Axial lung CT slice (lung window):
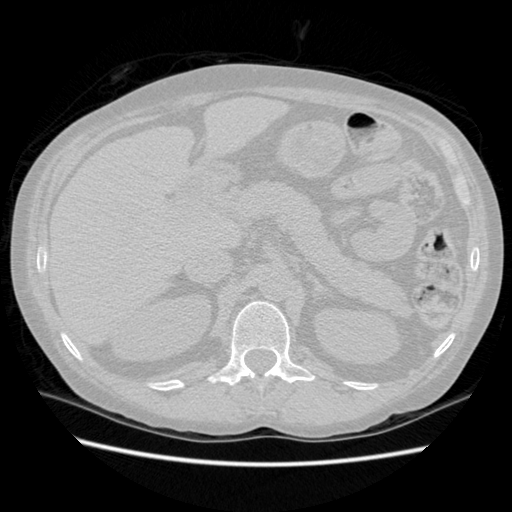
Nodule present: no